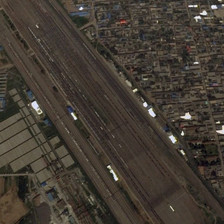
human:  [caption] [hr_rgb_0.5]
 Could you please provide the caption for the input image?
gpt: many buildings are in one side of a railway station .

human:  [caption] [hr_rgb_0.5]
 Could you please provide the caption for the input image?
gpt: many buildings are in one side of a railway station .

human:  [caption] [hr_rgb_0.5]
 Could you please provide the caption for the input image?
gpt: many buildings are in one side of a railway station .

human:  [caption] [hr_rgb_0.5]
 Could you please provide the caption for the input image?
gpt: many buildings are in one side of a railway station .

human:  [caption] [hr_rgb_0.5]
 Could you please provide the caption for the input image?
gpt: many buildings are in one side of a railway station .